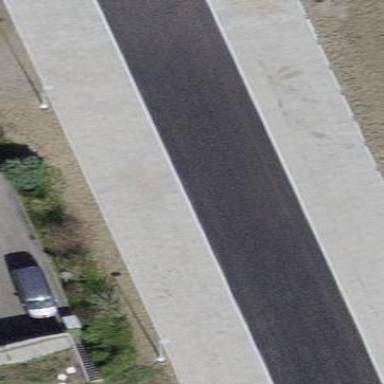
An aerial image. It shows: Parking area with grass paver surface.